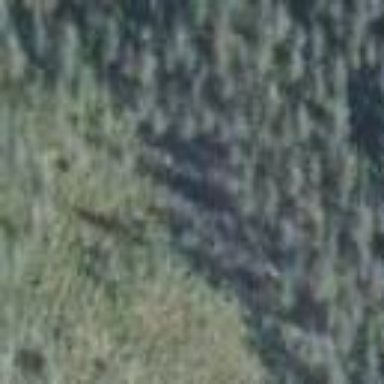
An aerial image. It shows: Woodland consisting mainly of needle-leaved trees.